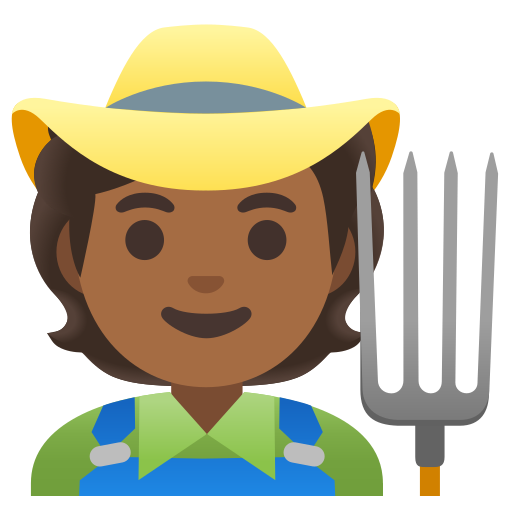
Emoji: 🧑🏾‍🌾